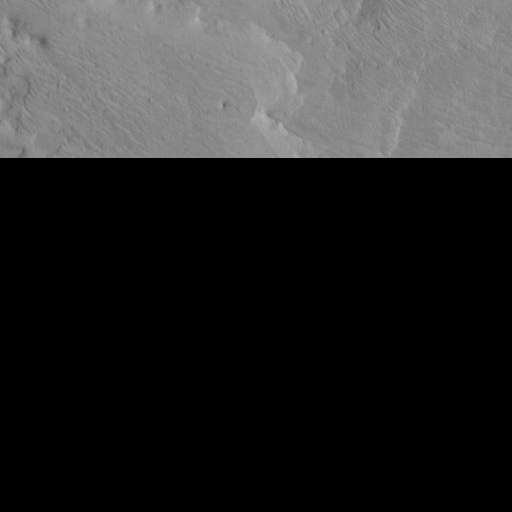
Objects detected: cone